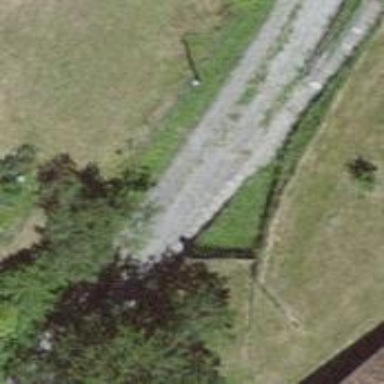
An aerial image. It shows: Paved track with grade 2 tracktype.